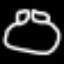
Label: frog